Interaction volume radius: 5 \u00c5
Interaction volume height: 10 \u00c5
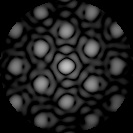
Disorder parameter: 0.2017